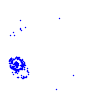
Particle: electron